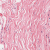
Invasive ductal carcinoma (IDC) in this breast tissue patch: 0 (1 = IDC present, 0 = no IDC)